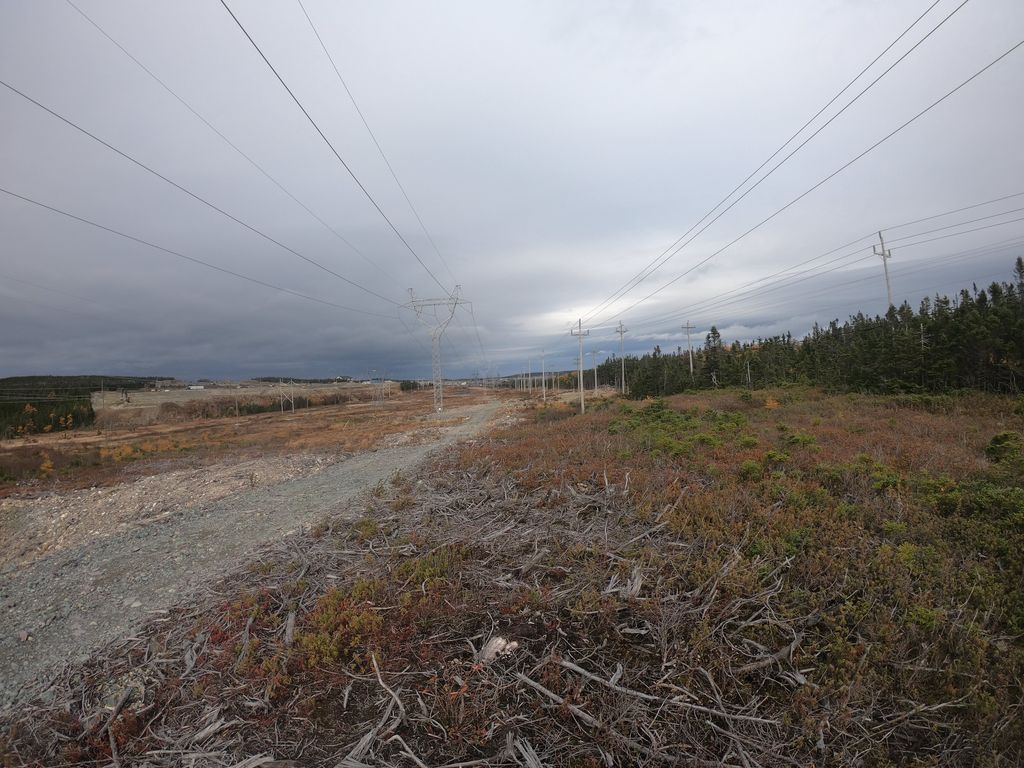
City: st_johns